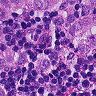
Metastatic tissue present: yes